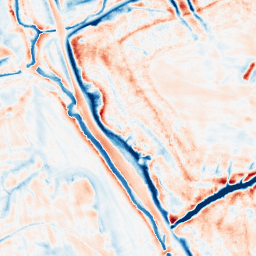
Category: edge_preserving
Decomposition family: bilateral
Decomposition parameters: d: 21
sigma_color: 150
sigma_space: 25
Upsampling method: quadratic
Upsampling parameters: scale: 2
Upsampling scale: 2